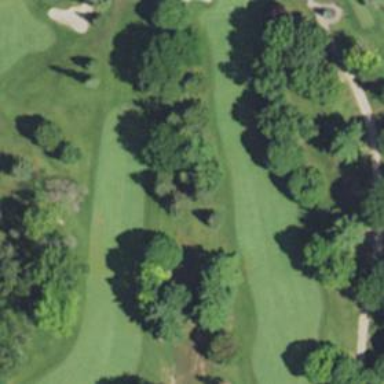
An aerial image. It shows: Golf fairway surrounded by grass.